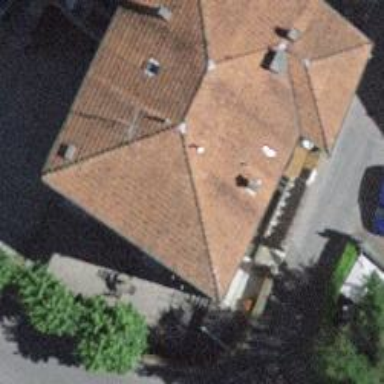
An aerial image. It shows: Restaurant.